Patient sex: M
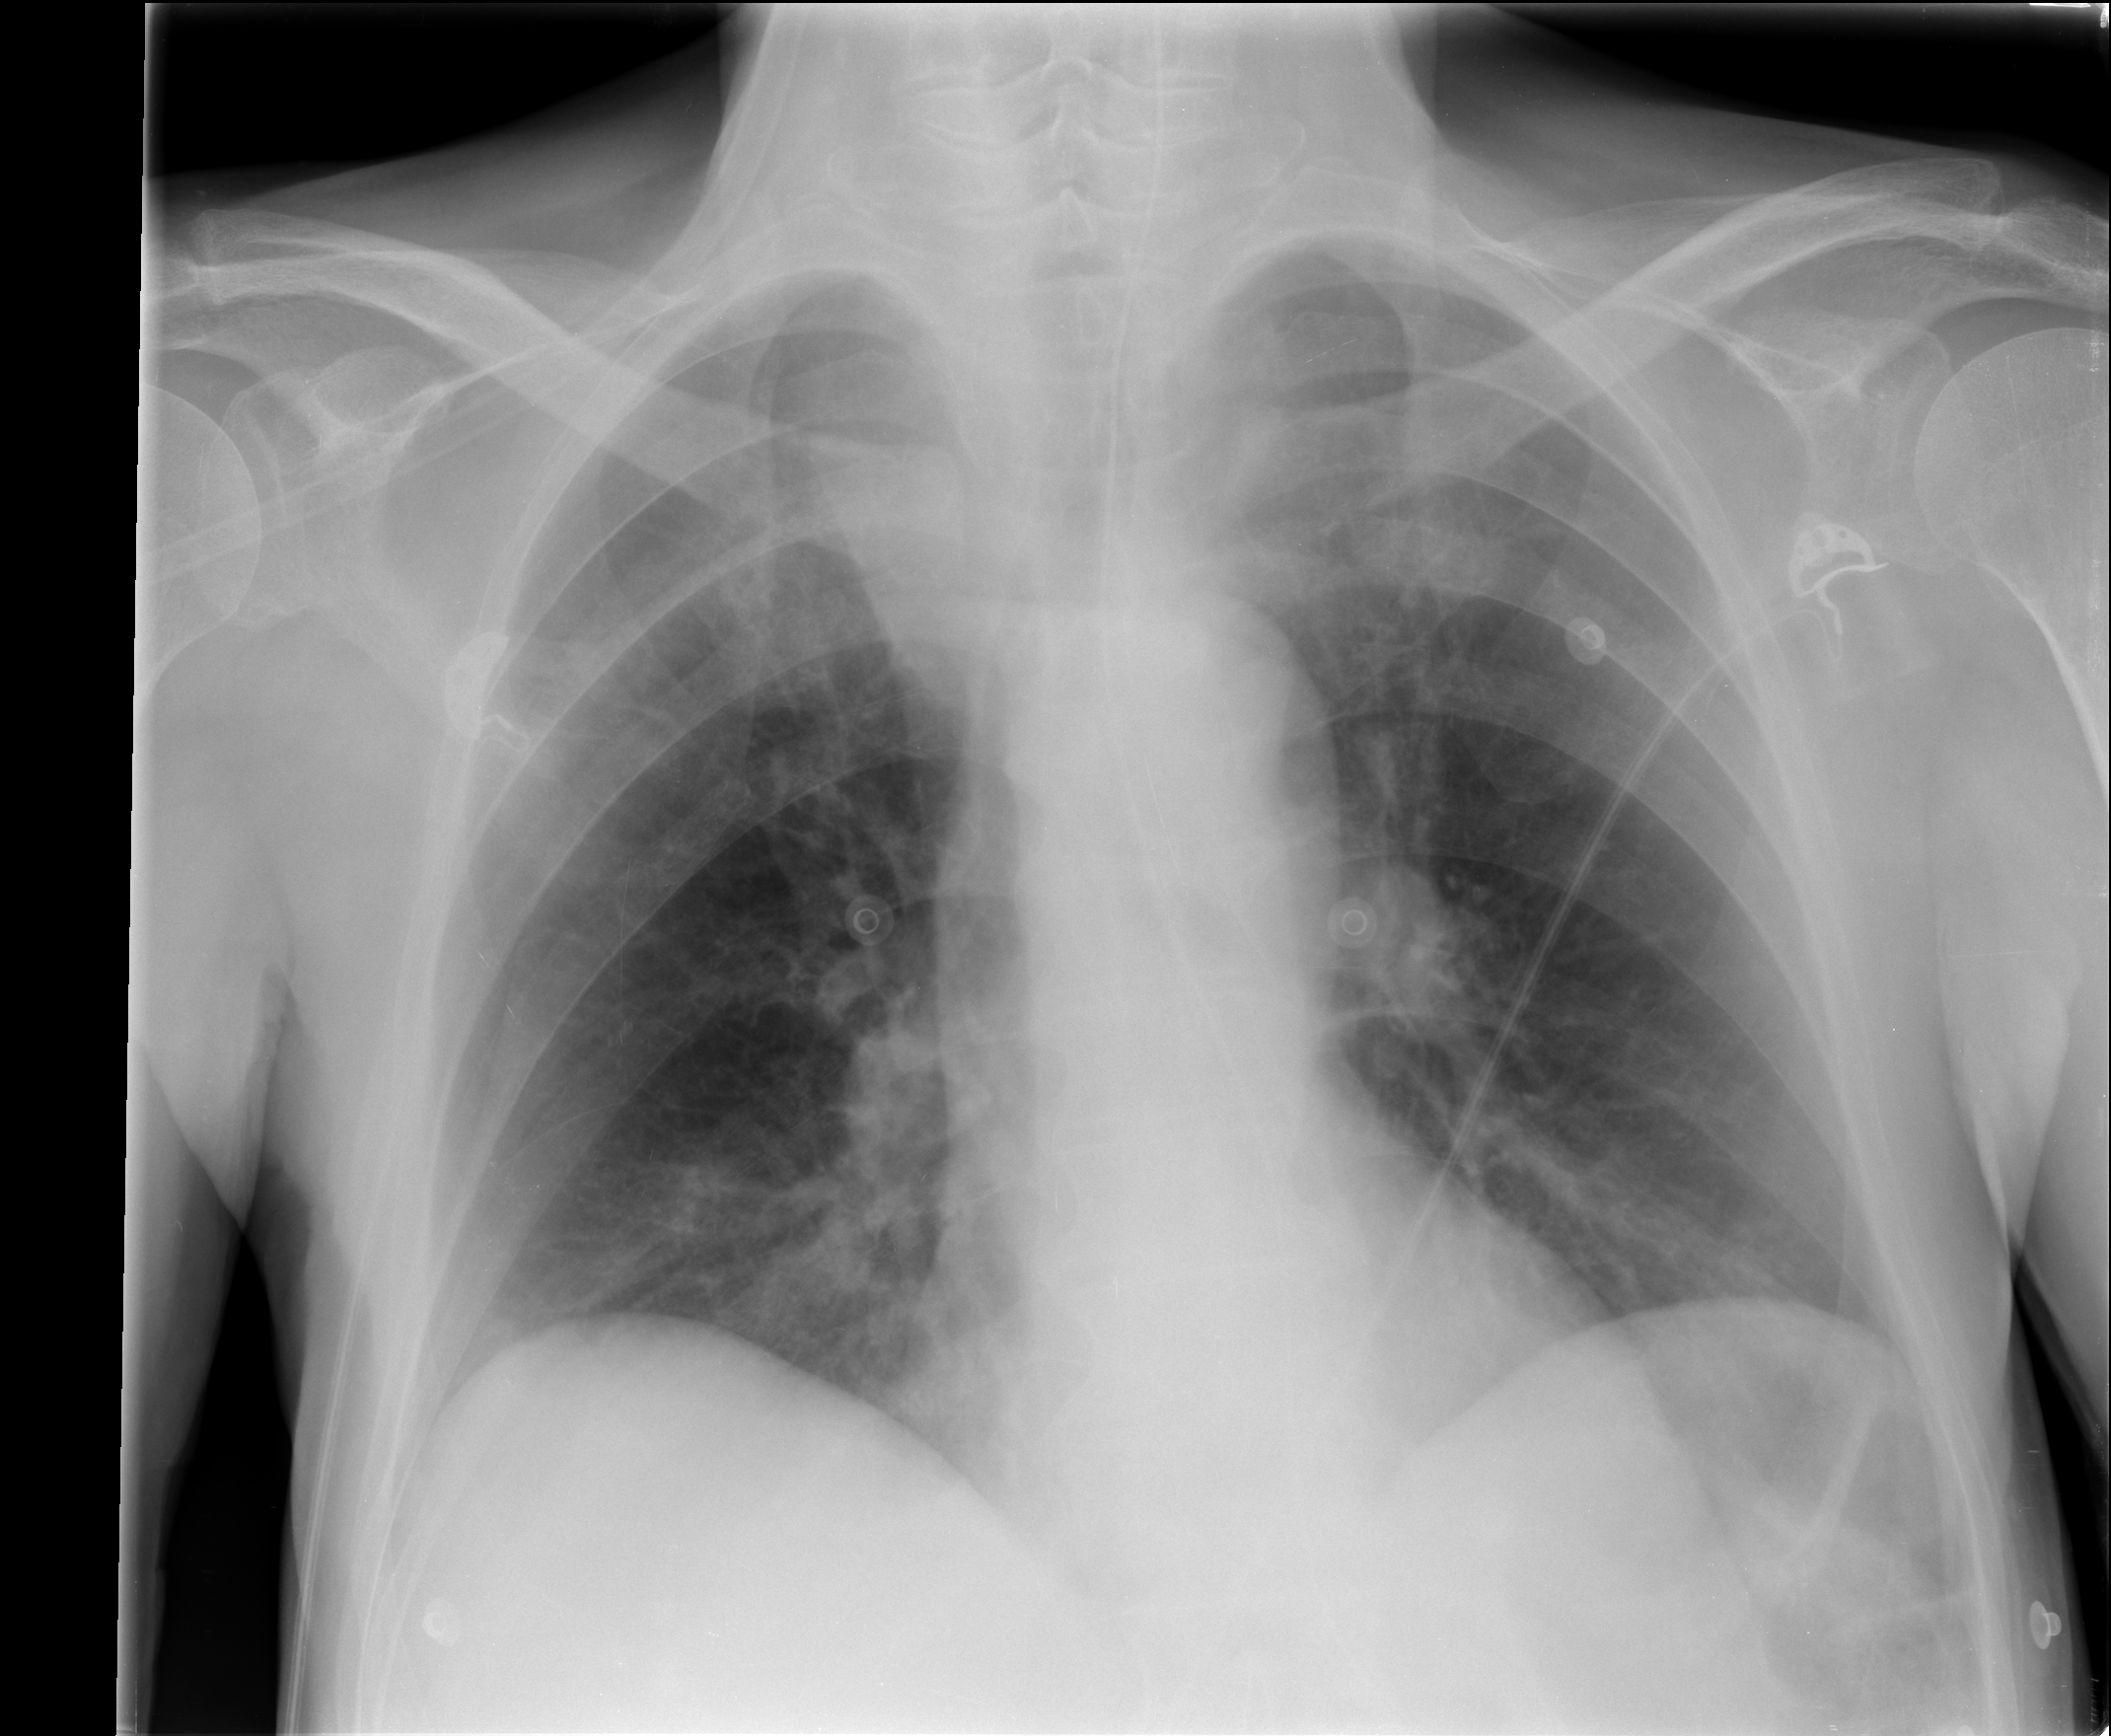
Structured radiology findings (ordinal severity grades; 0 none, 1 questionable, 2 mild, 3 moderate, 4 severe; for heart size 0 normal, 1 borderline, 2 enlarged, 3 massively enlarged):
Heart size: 0
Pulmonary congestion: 0
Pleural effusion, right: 1
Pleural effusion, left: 0
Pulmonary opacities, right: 2
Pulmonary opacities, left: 0
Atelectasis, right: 2
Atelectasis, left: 0